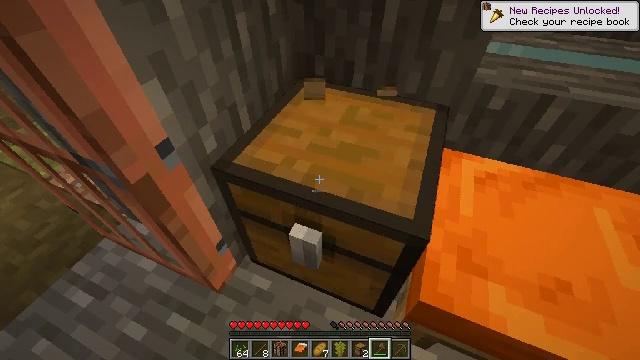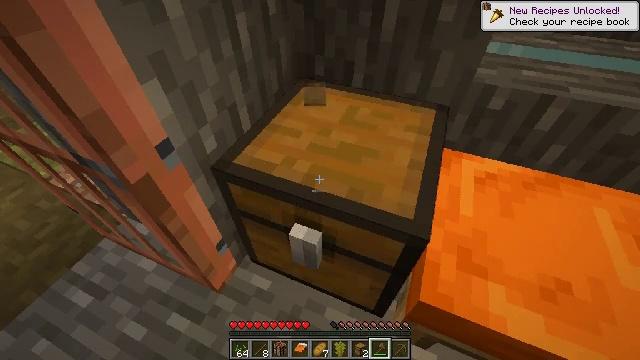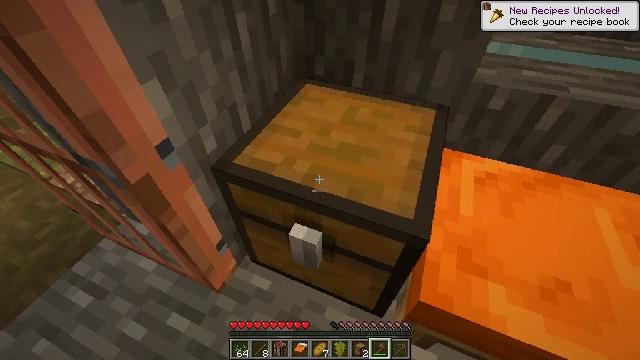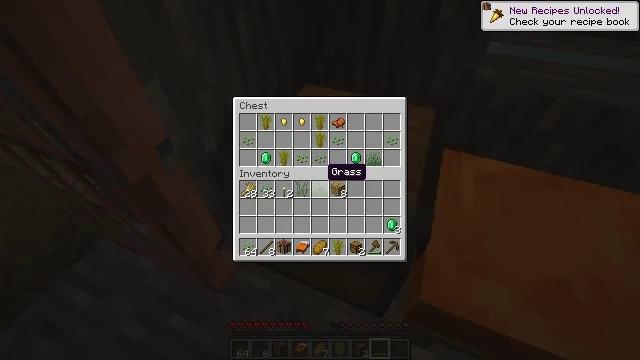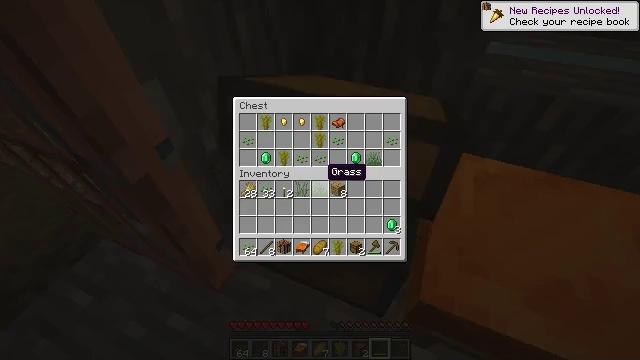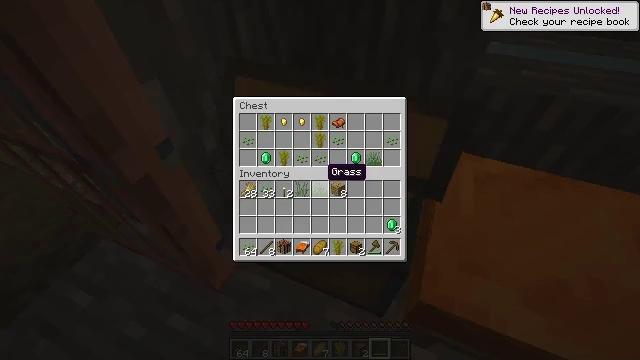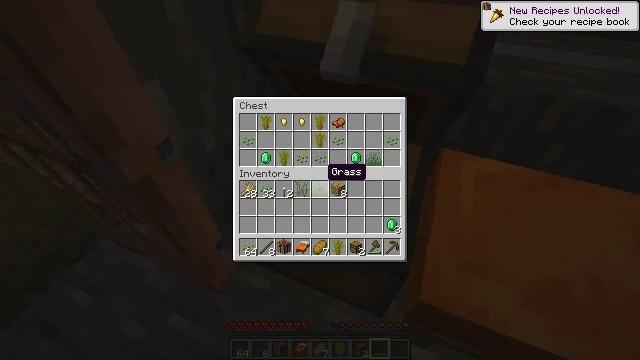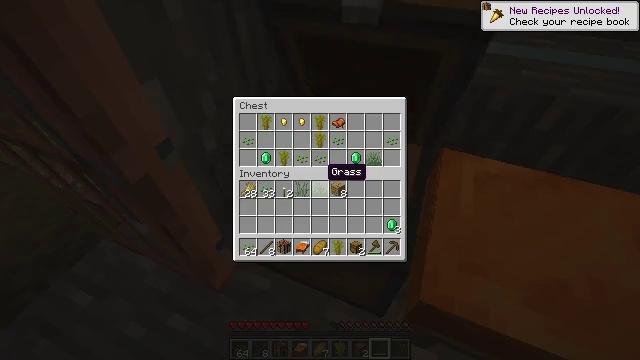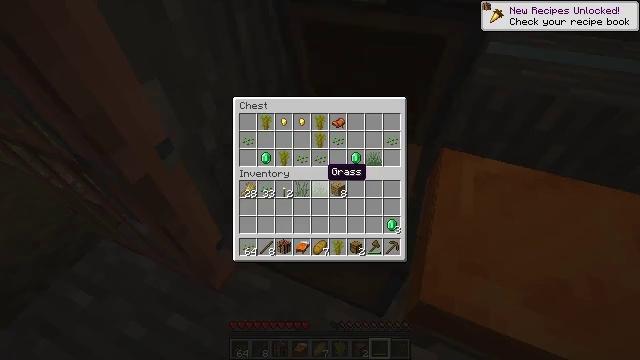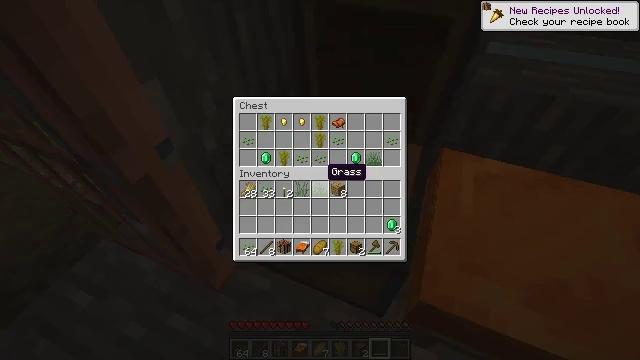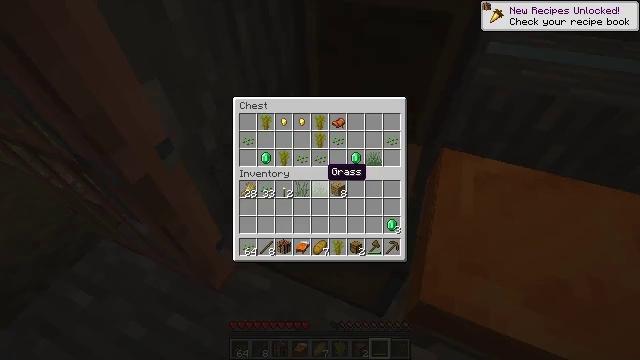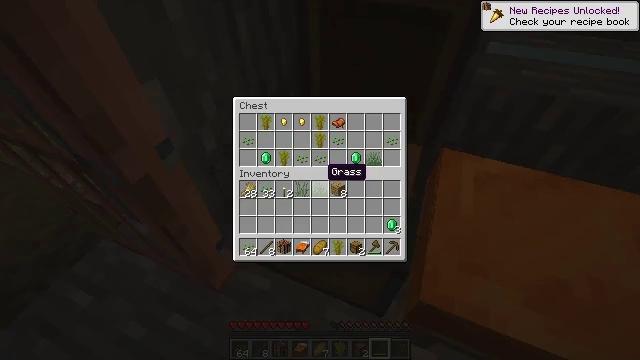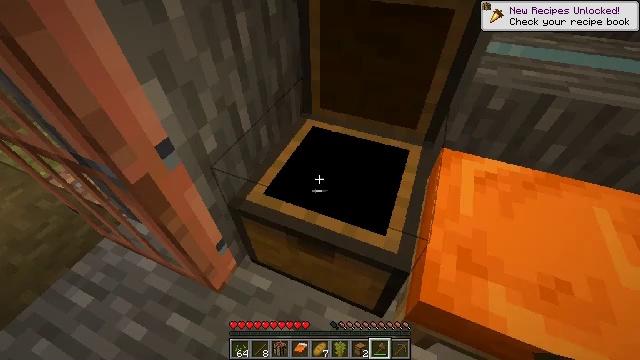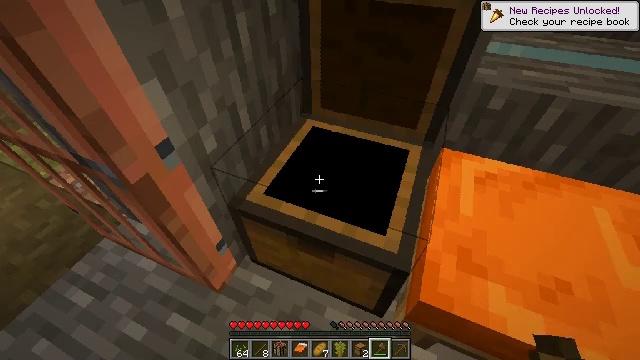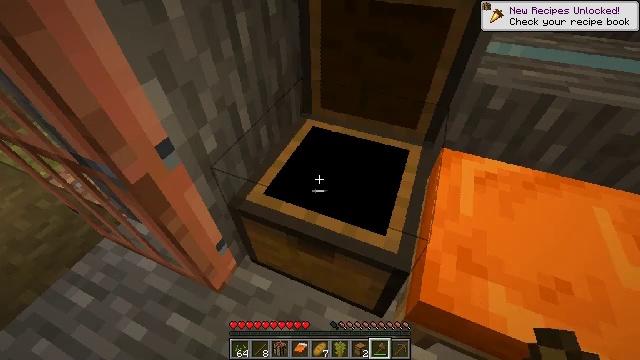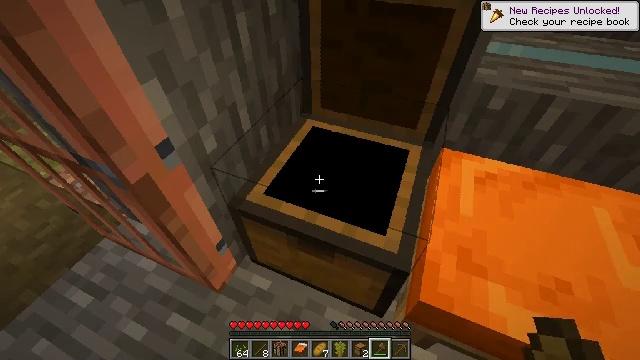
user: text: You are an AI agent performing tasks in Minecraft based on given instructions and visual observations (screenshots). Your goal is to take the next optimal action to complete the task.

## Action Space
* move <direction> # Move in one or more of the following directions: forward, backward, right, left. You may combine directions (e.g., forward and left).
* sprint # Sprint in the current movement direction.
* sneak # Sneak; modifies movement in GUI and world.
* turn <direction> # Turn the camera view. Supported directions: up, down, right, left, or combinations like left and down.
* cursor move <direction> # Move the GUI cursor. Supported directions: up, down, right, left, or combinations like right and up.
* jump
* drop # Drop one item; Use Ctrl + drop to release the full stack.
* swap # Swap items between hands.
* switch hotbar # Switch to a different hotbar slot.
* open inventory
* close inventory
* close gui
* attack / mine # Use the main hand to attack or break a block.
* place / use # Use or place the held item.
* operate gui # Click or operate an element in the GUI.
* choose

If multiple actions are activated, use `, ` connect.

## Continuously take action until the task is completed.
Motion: motion action
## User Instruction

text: Mine a chest to move it.
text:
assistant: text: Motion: no_op
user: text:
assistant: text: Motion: no_op
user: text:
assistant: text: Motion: no_op
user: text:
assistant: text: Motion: no_op
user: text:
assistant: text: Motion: no_op
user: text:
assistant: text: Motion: no_op
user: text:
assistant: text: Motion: no_op
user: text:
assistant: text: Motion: no_op
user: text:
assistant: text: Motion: no_op
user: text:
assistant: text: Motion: no_op
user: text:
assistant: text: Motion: no_op
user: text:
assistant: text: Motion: close inventory
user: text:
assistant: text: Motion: close inventory
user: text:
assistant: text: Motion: close inventory
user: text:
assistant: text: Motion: no_op
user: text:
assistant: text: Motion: attack / mine
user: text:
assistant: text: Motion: attack / mine
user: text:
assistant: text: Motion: attack / mine
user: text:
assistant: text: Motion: attack / mine
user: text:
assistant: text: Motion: attack / mine
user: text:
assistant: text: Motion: attack / mine
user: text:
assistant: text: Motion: attack / mine
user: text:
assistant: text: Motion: attack / mine
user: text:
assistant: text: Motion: attack / mine
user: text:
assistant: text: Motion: attack / mine
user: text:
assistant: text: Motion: attack / mine
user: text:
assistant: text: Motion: attack / mine
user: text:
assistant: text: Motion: attack / mine
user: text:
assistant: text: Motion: attack / mine
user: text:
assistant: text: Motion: attack / mine